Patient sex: F
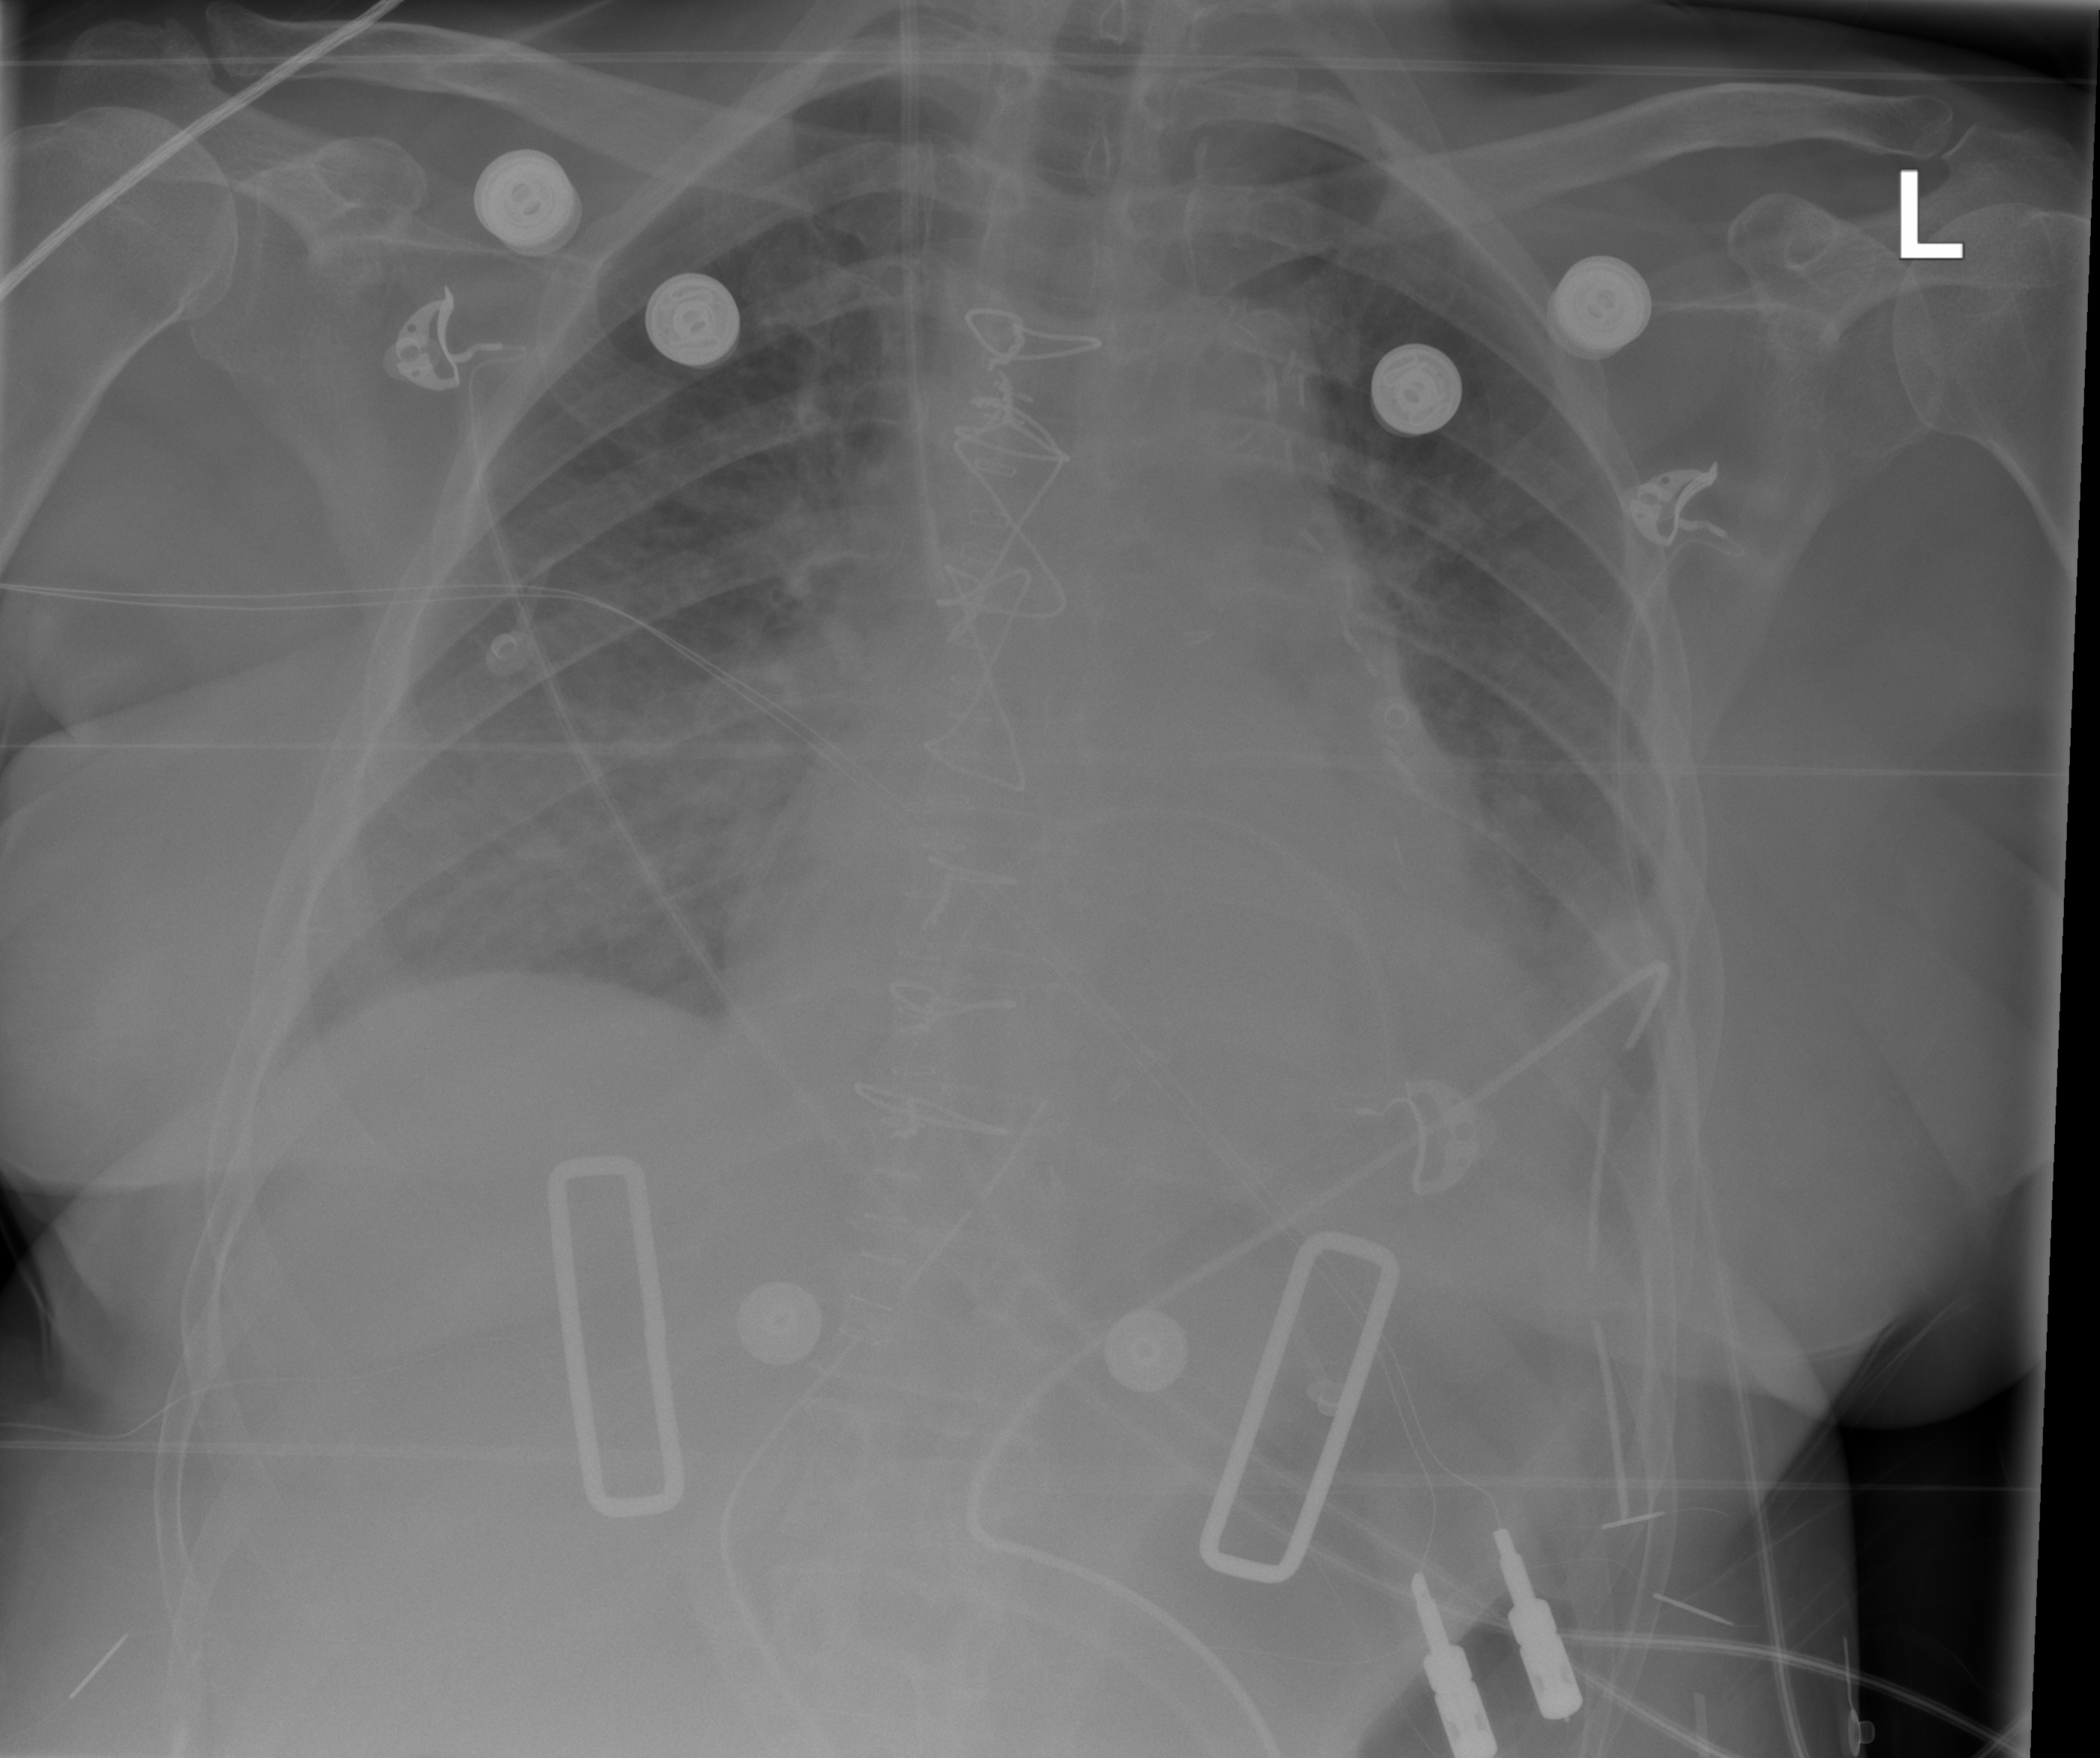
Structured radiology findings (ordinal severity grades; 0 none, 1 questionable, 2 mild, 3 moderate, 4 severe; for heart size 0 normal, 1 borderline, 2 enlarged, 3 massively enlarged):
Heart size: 0
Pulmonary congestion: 3
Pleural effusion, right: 2
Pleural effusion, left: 2
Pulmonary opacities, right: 2
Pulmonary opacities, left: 2
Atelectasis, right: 2
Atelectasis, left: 2